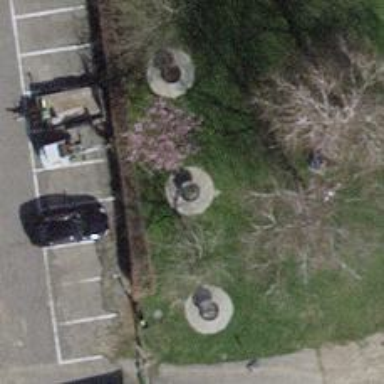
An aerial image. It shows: BBQ amenity.